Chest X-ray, PA view. Patient: 56 years old, sex F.
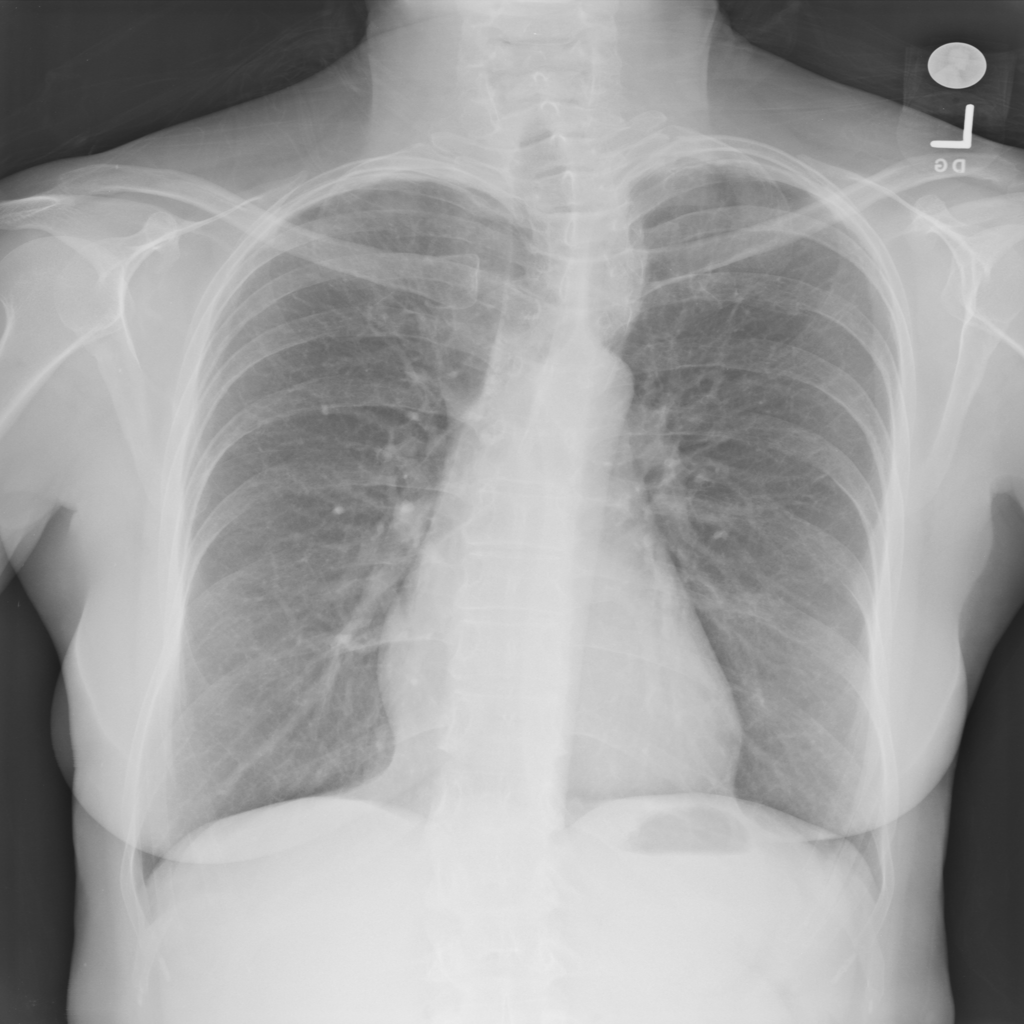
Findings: No Finding